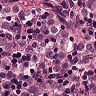
Metastatic tissue present: yes